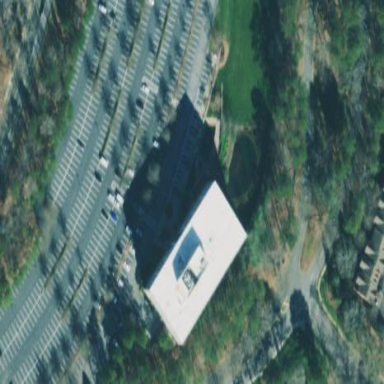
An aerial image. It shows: Office building.